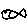
Label: fish